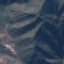
Land use / land cover: HerbaceousVegetation